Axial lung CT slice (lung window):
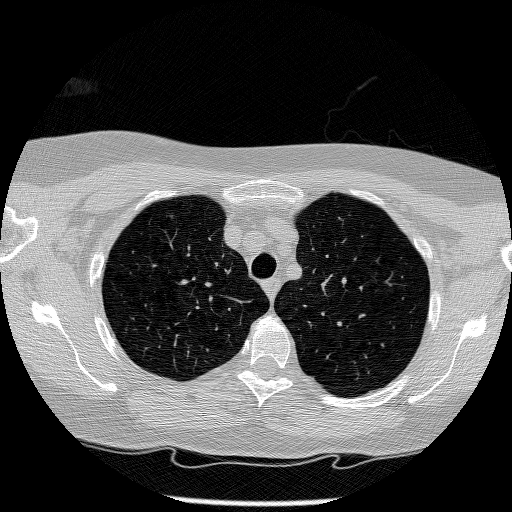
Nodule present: no